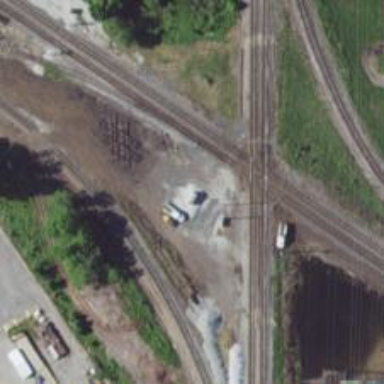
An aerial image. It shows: Railway junction.